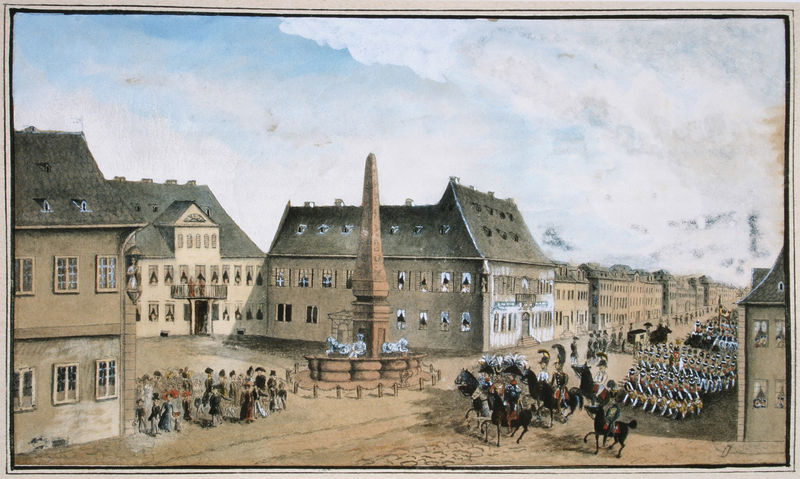
Titel: Neubrunnenplatz mit der Alten Burse in Mainz
Standort: Mainz
Institution: Landesmuseum, Graphische Sammlung
Schlagwörter: blau, feder, gemälde, himmel, mann, schatten, wasser, weiß, wolken, aquarell, frauen, menschen, ocker, stadt, braun, fenster, frau, grau, hell, licht, männer, strasse, säule, terasse, zeichnung, dach, gebäude, haus, weg, wolke, beige, leute, malerei, steine, öl, erde, häuser, figur, adel, klassizismus, renaissance, brunnen, kamine, kinder, pferd, pferde, reiter, schornstein, turm, bewölkt, sattel, balkon, ansicht, fahnen, fassade, fassaden, naturalismus, ort, pflaster, türen, zuschauer, furchen, farben, kette, dorf, dächer, allee, farbe, idylle, kutsche, markt, platz, figuren, französisch, beobachter, krieg, kaiser, soldaten, geländer, pfosten, foto, fotografie, gehsteig, seil, dachfenster, denkmal, stich, militär, uniform, uniformen, waffen, soldat, volk, bürgertum, koloriert, napoleon, offizier, menschenmenge, rathaus, ritter, armee, heer, marsch, biedermeier, putz, löwen, kavalerie, kavallerie, mittelalter, obelisk, marktplatz, umzug, artillerie, parade, gravure, umzäunung, peinture, marschieren, cheval, chevaux, stadtplatz, infanterie, offiziere, ville, monument, dorfplatz, denkaml, architecture, ocer, fenetres, infantrie, carrosse, sculpture, nischenfigur, einmarsch, truppen, aufmarsch, häser, allemagne, militärparade, public, fontaine, stadtzentrum, cavallerie, teiter, estampe, défilé, garnison, militaire, kriegerdenkmal, gleichschritt, spectacle, gardienen, denkmahl, pfale, dachgiebelfenster, kriegsdenkmal, miltär, millitär, soldaten marschieren, pller, dorplatz, 7häuser, kaveralakdfnsm, obelisque, stadt aufmarsch, quarellu, mittelaltert